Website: ulta-beauty
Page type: account-selection
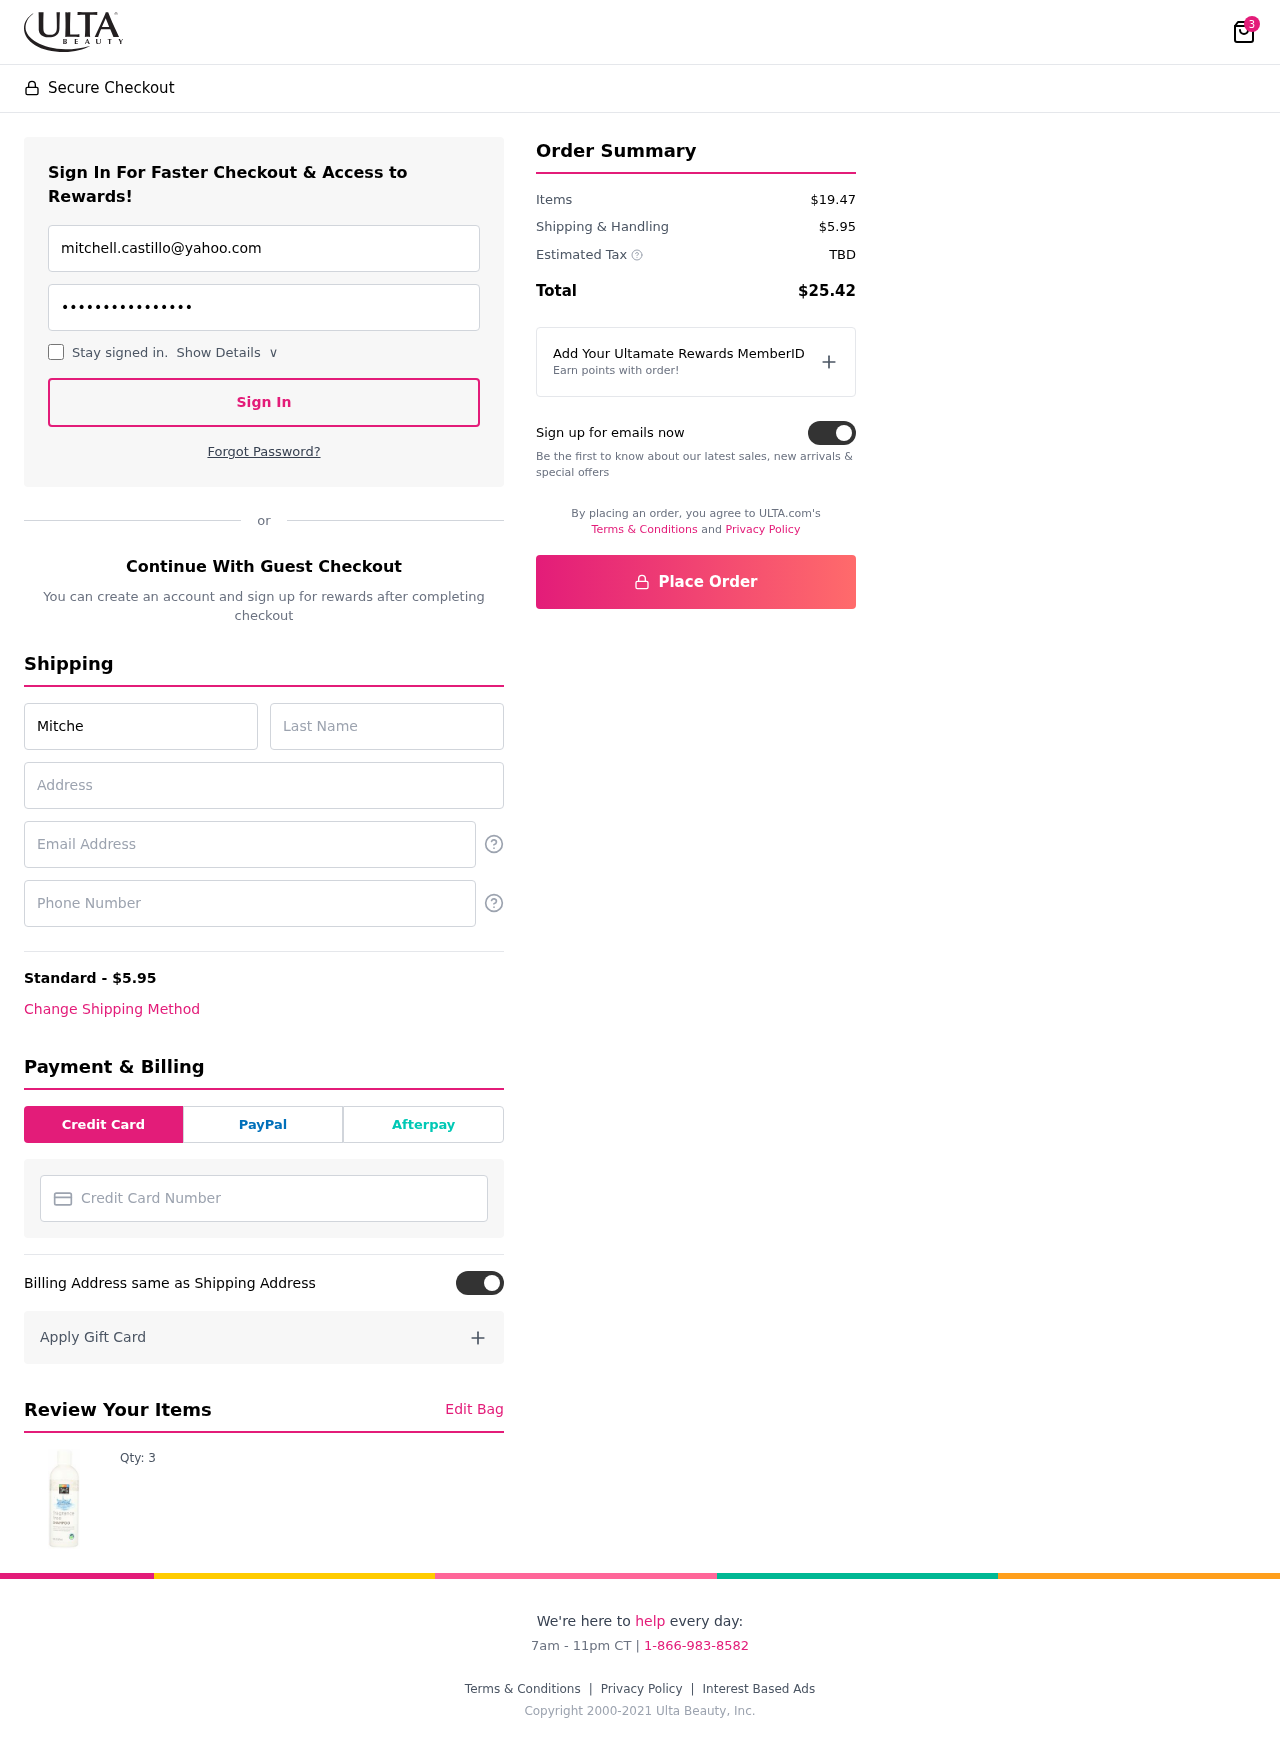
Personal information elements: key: PII_CARD_NUMBER
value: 2255 4382 9779 9116
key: PII_EMAIL
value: mitchell.castillo@yahoo.com
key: PII_EMAIL2
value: mitchell.castillo@yahoo.com
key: PII_FIRSTNAME
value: Mitchell
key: PII_LASTNAME
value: Castillo
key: PII_PHONE
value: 8177811026
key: PII_STREET
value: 481 Juarez Club
Product elements: key: PRODUCT1_QUANTITY
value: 3
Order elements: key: ORDER_NUM_ITEMS
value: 3
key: ORDER_SHIPPING_COST
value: $5.95
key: ORDER_SUBTOTAL
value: $19.47
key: ORDER_TAX
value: TBD
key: ORDER_TOTAL
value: $25.42